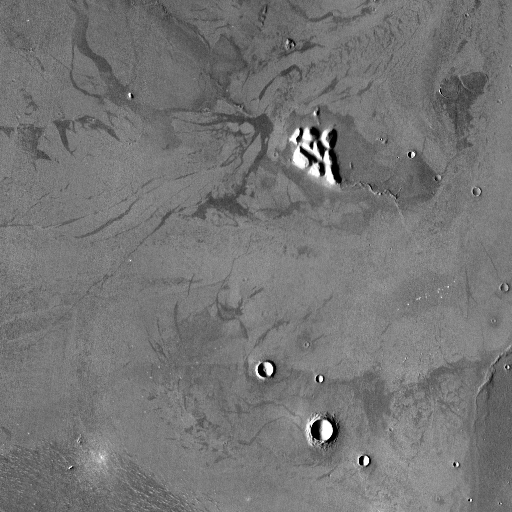
Crater classes present: Background, Other